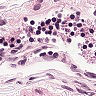
Metastatic tissue present: no